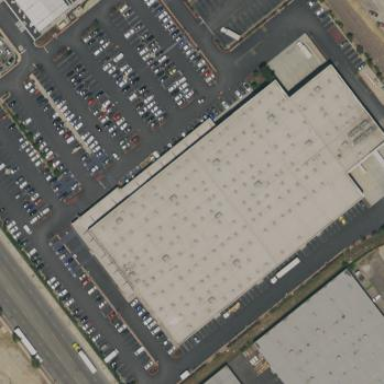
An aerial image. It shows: Wholesale shop within building.